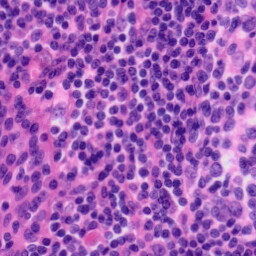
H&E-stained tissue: Tonsil